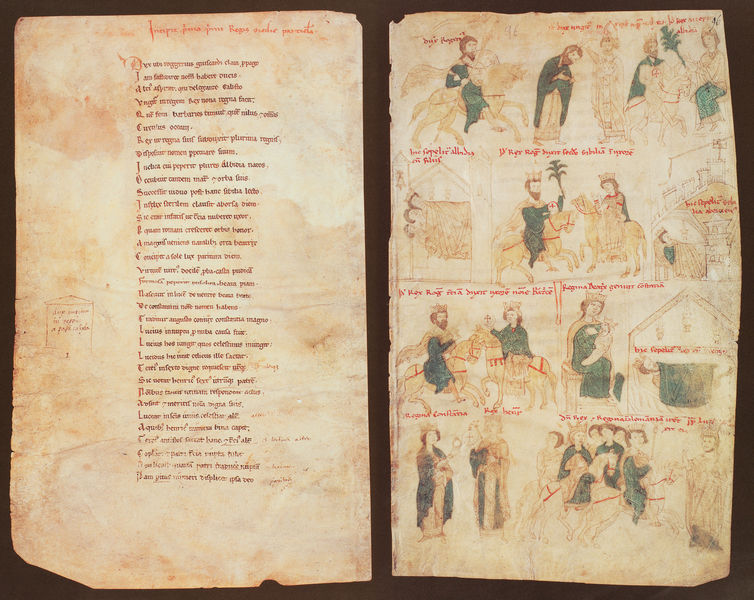
Titel: Liber ad honorem Augusti sive de rebus Siculis/ Buch zu Ehren des Kaisers Augustus oder über die Angelegenheiten Siziliens
Künstler: Pietro da Eboli
Institution: Bern, Burgbibliothek
Schlagwörter: blau, mann, schlaf, weiß, gelb, grün, braun, frau, pastell, schwarz, skizze, zeichnung, gebäude, haus, rot, bild, gold, mantel, krone, pferd, reiter, engel, schrift, bilder, könig, bett, buch, seite, illustration, text, ritter, palmzweig, seiten, segen, königin, handschrift, brauch, latein, minuskel